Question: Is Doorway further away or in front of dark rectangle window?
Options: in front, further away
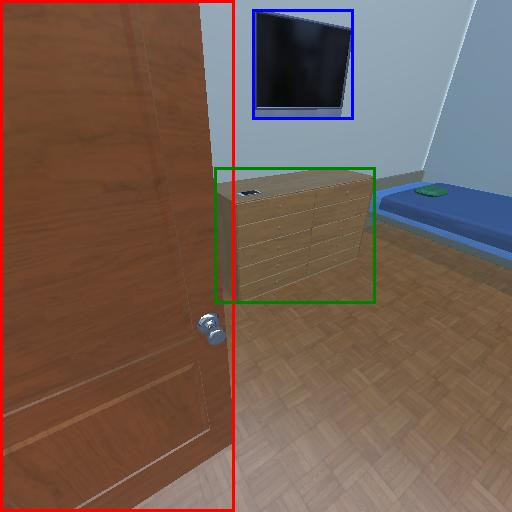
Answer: in front